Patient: sex M, age 34
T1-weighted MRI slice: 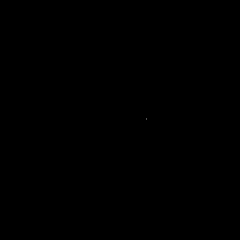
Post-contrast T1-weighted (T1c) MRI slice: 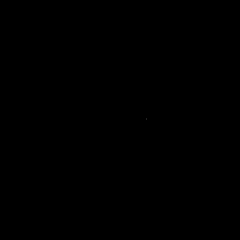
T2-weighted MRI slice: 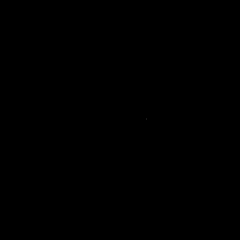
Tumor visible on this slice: no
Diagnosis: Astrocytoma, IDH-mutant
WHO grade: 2